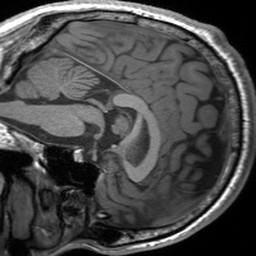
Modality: T1w
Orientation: sagittal
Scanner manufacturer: siemens
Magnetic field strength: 3 T
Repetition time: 1.54 s
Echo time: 0.00234 s